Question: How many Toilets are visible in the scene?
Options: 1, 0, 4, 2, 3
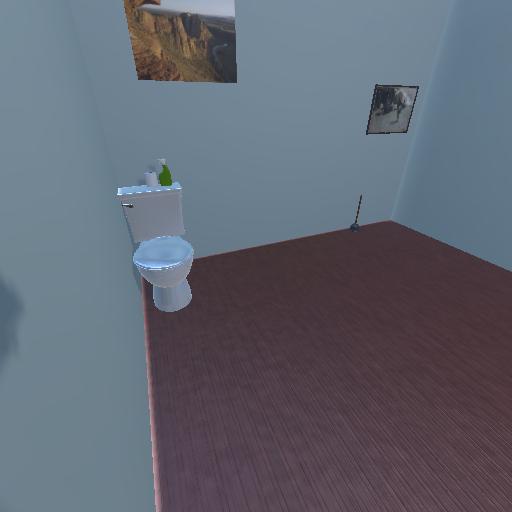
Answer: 1